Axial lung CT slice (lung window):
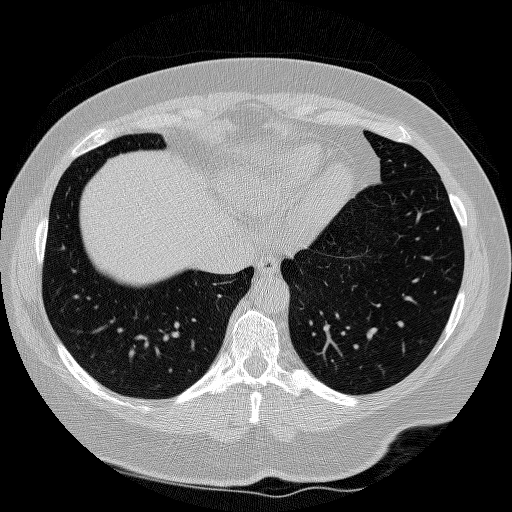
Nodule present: no